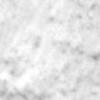
Label: no_change